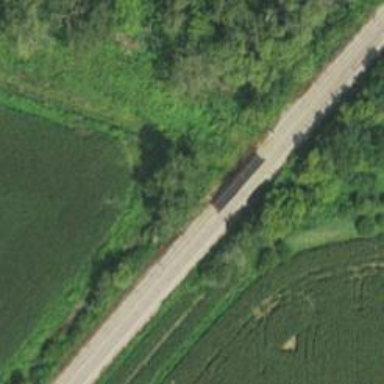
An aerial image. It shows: Railway bridge.